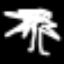
Label: palm tree